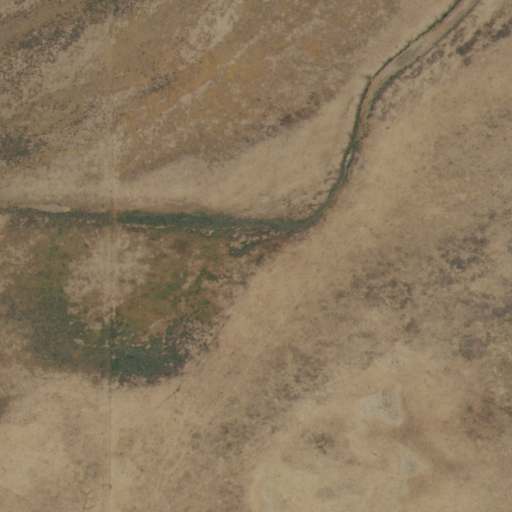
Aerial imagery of valley in New Mexico named Blackwater Draw containing shrub and grassland